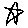
Label: star